Interaction volume radius: 5 \u00c5
Interaction volume height: 30 \u00c5
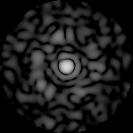
Disorder parameter: 0.8293